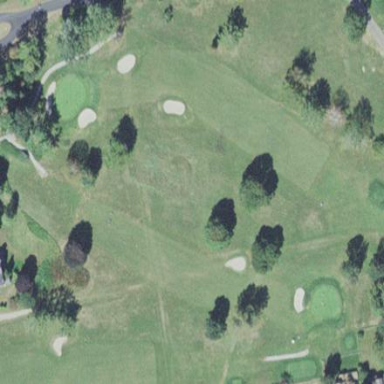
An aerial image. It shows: Scenic golf fairway.